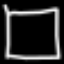
Label: square